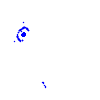
Particle: pion